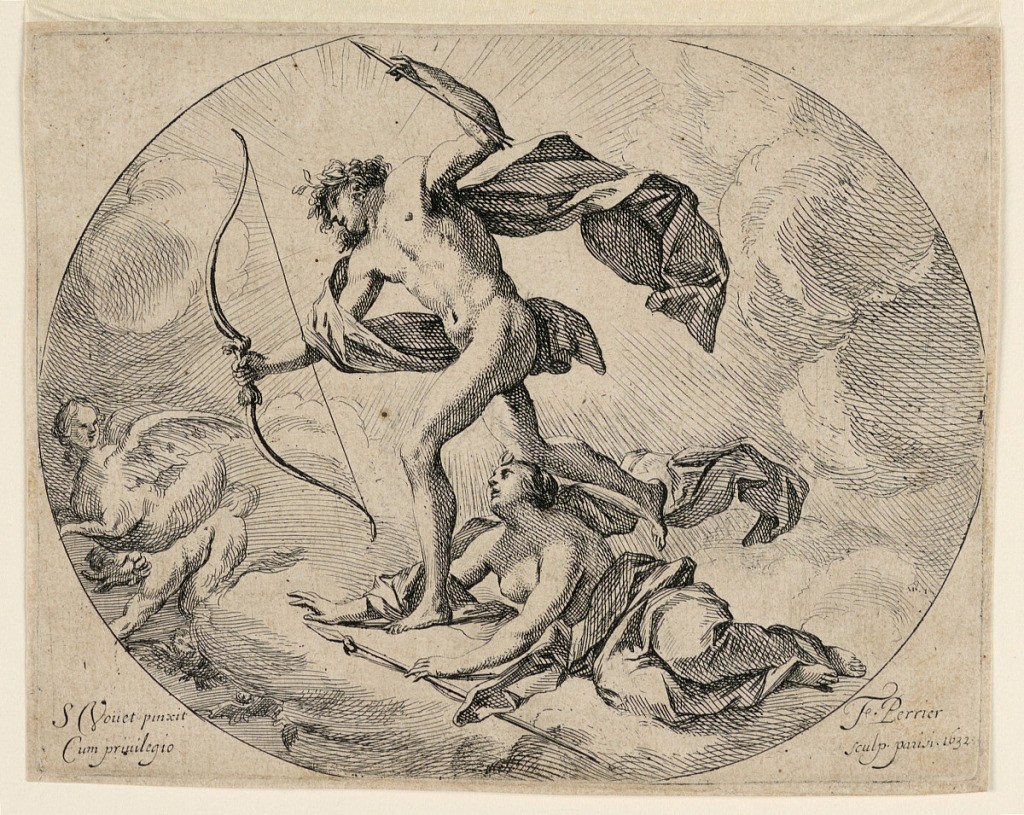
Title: Apollo and Diana Chasing the Harpies
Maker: François Perrier, French, 1594 - 1649
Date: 1632
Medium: Engraving on paper
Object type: Print
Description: Within an oval frame, Diana is seated on a cloud near Apollo, who pursues the Harpies with bow and arrow.